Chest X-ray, PA view. Patient: 60 years old, sex F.
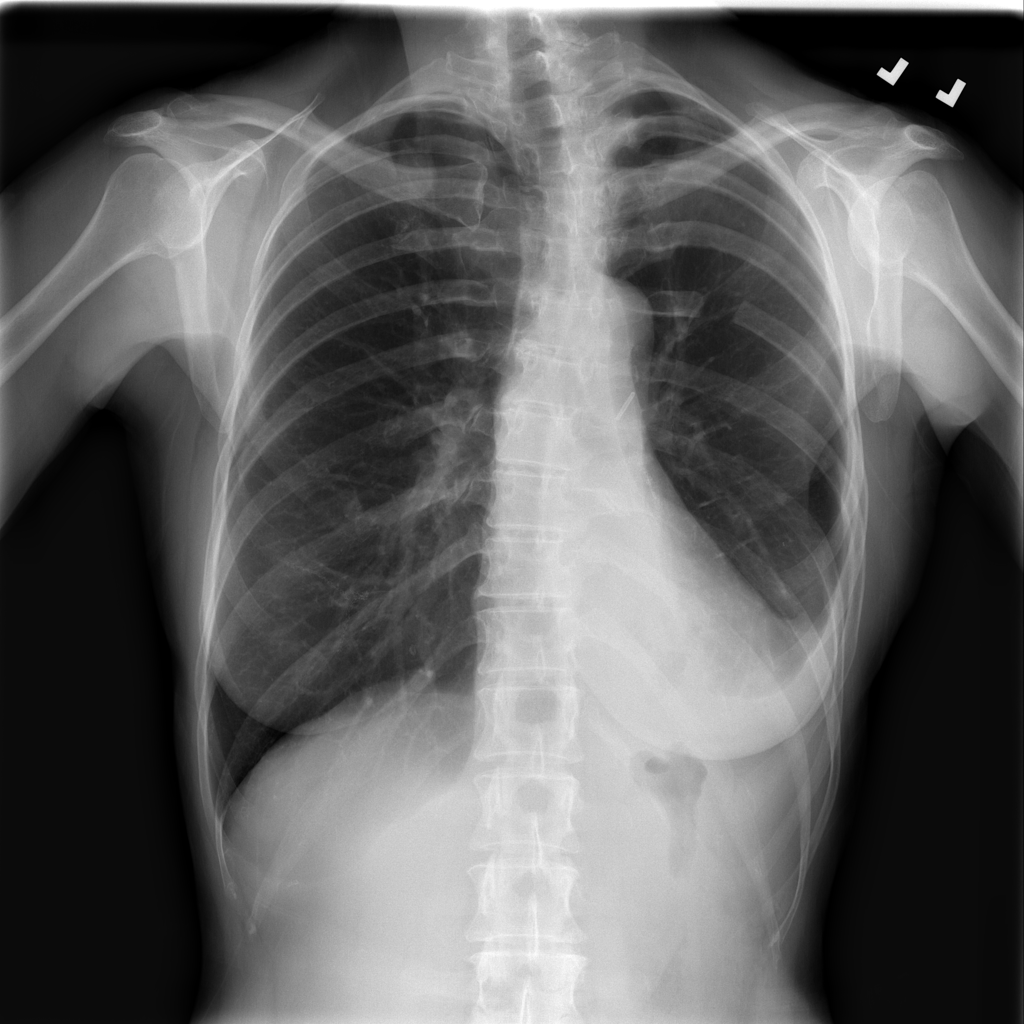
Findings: No Finding